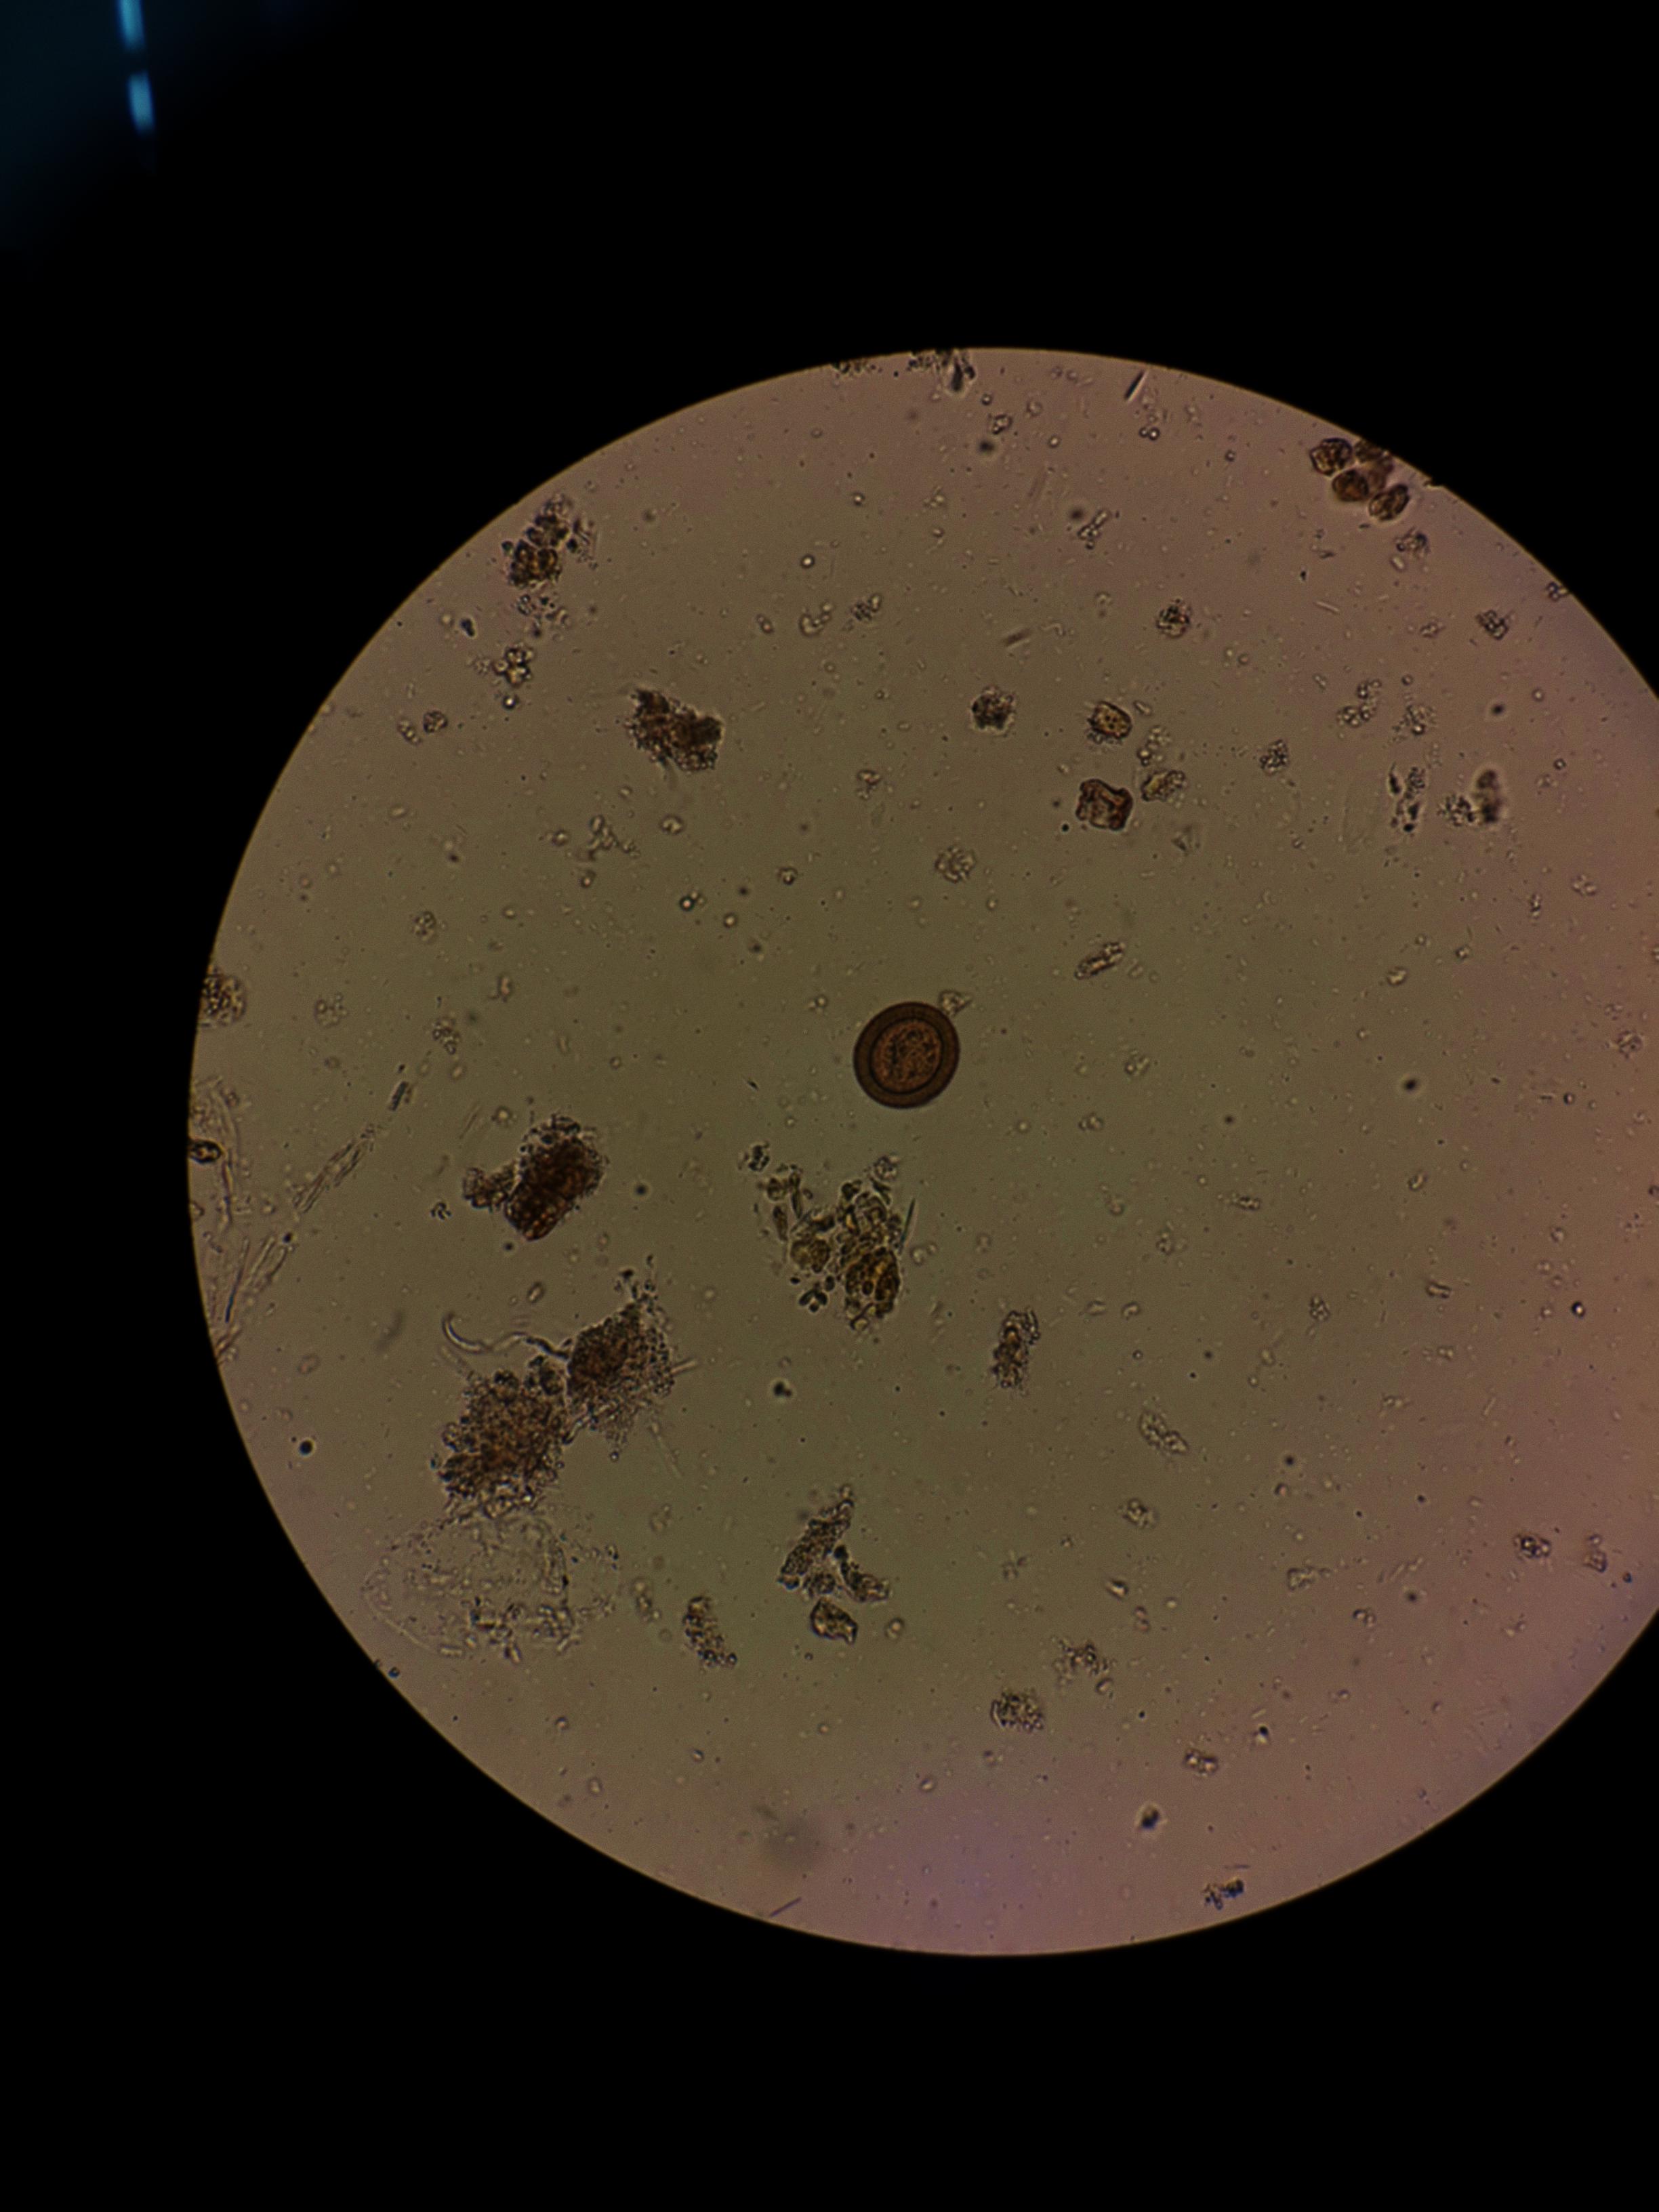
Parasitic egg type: Taenia spp. egg